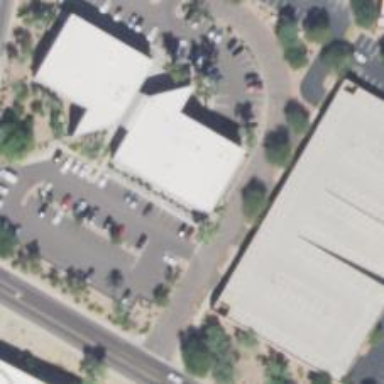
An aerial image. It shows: Clinic.